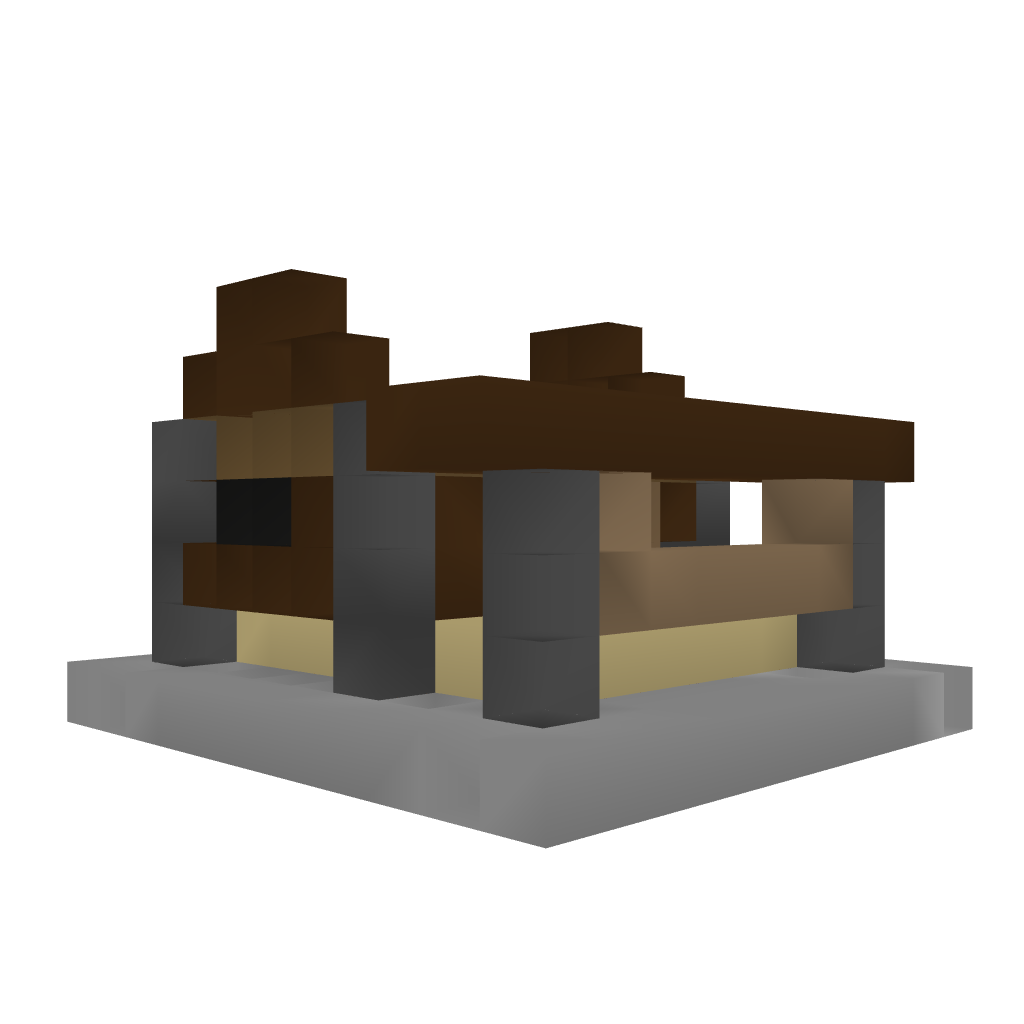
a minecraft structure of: Small Survival Shack